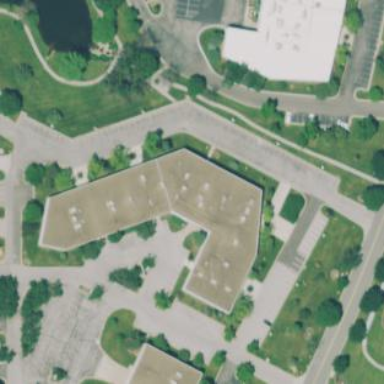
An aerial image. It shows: Office building.